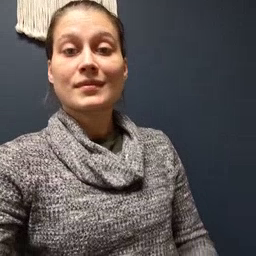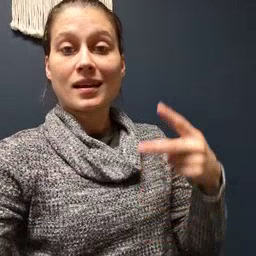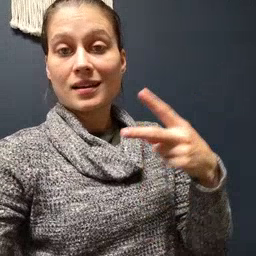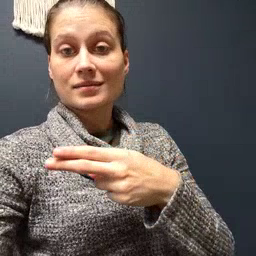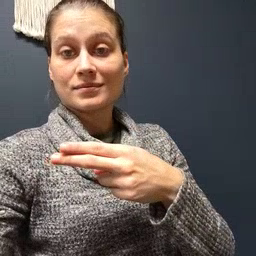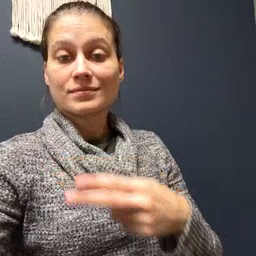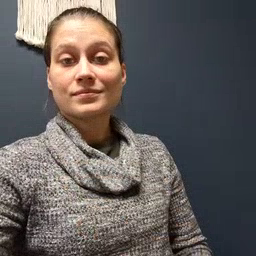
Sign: cut